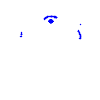
Particle: electron